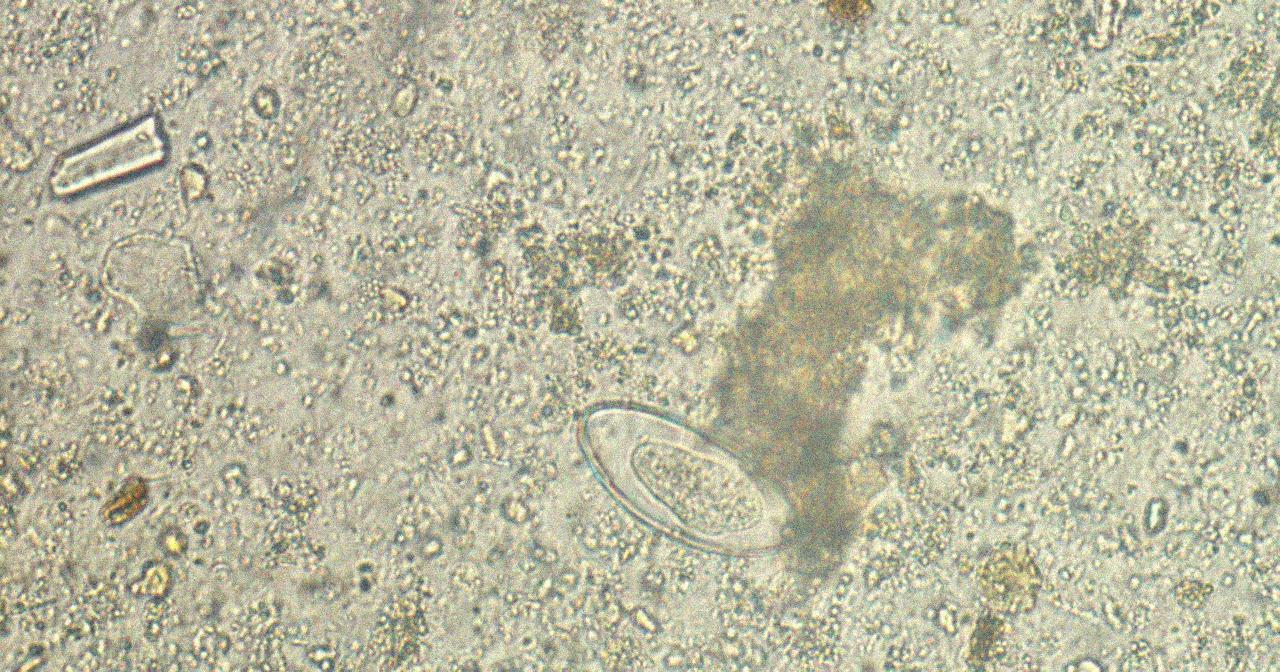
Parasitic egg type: Enterobius vermicularis